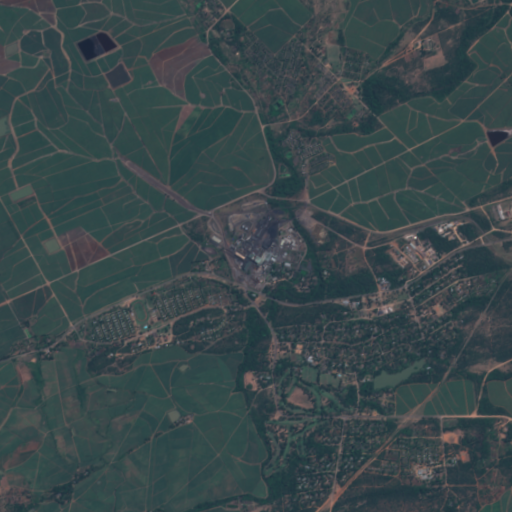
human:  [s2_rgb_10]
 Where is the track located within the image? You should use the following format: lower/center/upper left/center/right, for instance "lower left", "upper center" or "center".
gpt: The track is located in the center left of the image.
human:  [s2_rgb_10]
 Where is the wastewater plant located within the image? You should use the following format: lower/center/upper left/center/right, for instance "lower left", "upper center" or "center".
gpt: The wastewater plant is located in the upper right of the image.
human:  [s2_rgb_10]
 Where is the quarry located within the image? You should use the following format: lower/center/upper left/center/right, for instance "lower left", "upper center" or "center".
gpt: There is no quarry in the image.